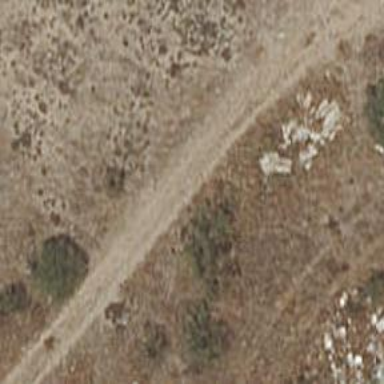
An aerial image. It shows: Dirt track road.